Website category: sports
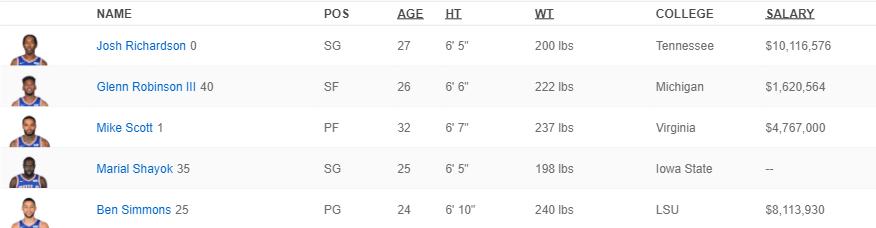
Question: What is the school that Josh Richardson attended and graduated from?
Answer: Tennessee

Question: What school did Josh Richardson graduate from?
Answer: Tennessee

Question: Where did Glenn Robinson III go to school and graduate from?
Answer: Michigan

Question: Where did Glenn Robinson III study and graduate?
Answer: Michigan

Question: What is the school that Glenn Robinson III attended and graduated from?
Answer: Michigan

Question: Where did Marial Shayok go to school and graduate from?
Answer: Iowa State

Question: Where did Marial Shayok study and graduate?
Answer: Iowa State

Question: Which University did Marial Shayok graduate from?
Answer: Iowa State

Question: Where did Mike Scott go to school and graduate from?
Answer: Virginia

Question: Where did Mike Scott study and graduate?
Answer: Virginia

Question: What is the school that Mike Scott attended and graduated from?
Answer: Virginia

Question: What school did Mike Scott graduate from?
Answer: Virginia

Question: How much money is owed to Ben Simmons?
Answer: $8,113,930

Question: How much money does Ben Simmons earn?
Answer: $8,113,930

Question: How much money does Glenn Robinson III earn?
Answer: $1,620,564

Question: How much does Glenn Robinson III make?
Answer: $1,620,564

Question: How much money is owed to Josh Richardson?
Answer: $10,116,576

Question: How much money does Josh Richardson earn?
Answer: $10,116,576

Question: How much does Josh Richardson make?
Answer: $10,116,576

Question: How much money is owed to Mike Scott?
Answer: $4,767,000

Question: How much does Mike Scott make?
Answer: $4,767,000

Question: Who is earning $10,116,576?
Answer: Josh Richardson

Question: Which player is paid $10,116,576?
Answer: Josh Richardson

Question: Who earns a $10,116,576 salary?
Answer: Josh Richardson

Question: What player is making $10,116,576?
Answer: Josh Richardson

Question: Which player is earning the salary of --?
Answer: Marial Shayok

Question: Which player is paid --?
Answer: Marial Shayok

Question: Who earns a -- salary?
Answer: Marial Shayok

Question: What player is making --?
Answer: Marial Shayok

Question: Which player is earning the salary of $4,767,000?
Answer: Mike Scott

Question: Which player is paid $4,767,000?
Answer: Mike Scott

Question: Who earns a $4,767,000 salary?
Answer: Mike Scott

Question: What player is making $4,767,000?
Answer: Mike Scott

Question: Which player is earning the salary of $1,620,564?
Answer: Glenn Robinson III

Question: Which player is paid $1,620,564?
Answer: Glenn Robinson III

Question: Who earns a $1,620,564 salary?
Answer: Glenn Robinson III

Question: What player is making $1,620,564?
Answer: Glenn Robinson III

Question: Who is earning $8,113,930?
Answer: Ben Simmons

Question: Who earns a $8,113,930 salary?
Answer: Ben Simmons

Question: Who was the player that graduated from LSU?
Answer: Ben Simmons

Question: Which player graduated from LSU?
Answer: Ben Simmons

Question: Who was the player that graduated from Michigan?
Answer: Glenn Robinson III

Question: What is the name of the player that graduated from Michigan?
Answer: Glenn Robinson III

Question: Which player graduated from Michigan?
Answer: Glenn Robinson III

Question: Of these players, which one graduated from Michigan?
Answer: Glenn Robinson III

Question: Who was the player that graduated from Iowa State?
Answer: Marial Shayok

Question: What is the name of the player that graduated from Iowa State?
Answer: Marial Shayok

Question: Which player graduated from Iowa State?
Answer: Marial Shayok

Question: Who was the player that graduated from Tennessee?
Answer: Josh Richardson

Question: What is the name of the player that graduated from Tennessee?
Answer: Josh Richardson

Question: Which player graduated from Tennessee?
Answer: Josh Richardson

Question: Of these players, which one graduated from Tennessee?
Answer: Josh Richardson

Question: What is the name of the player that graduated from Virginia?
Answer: Mike Scott